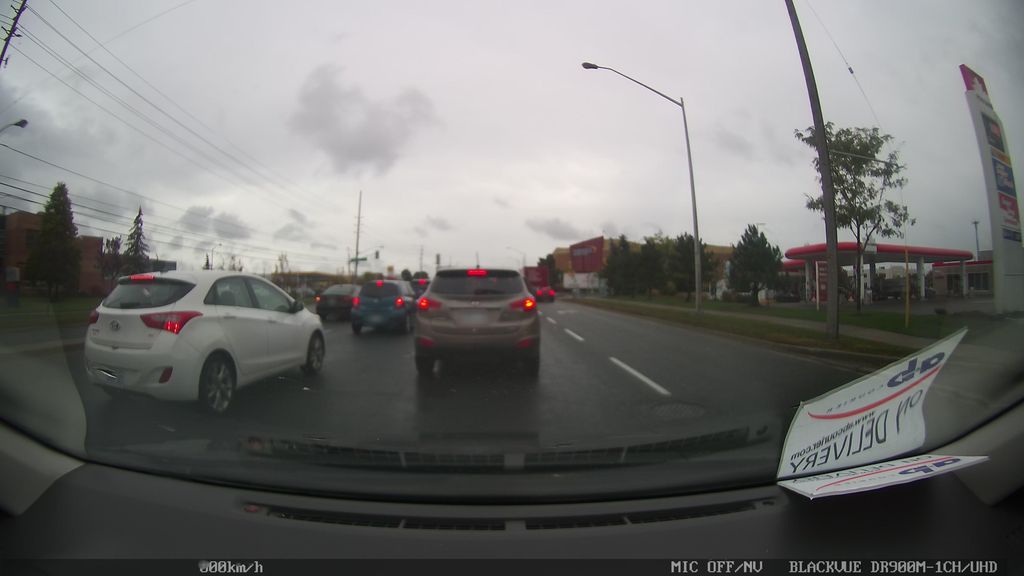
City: toronto